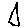
Label: triangle